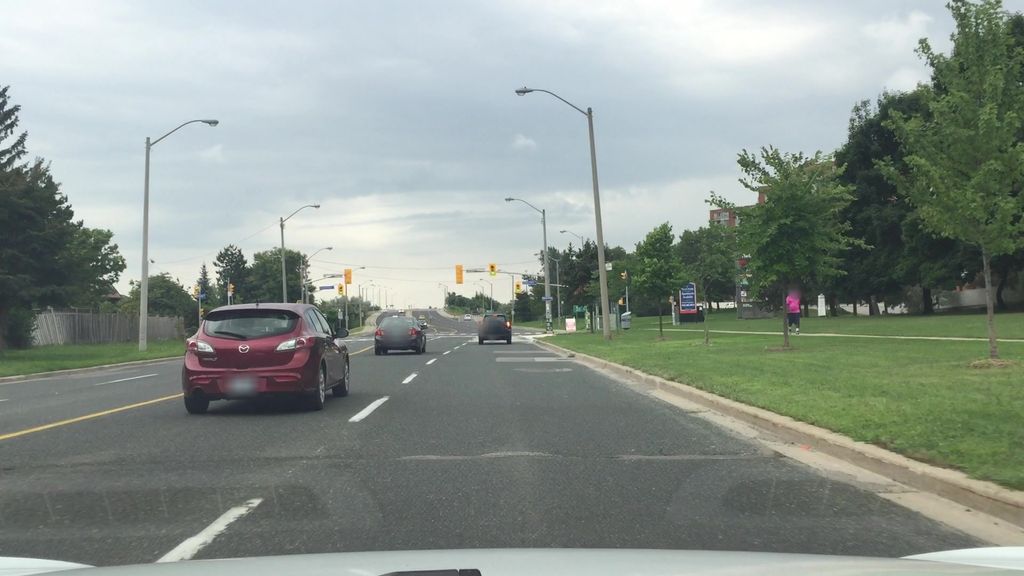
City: toronto